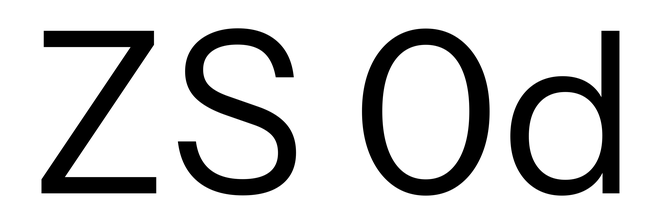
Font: InstrumentSans_Regular